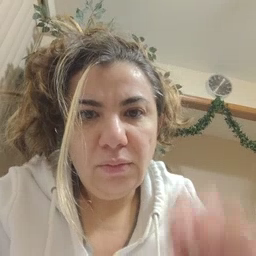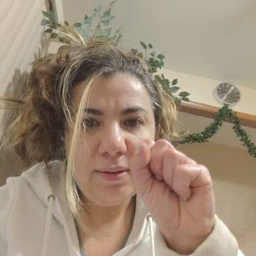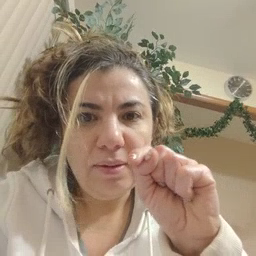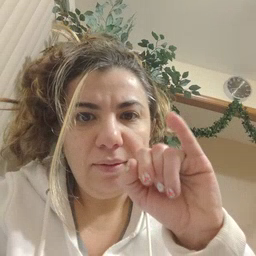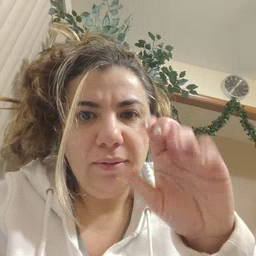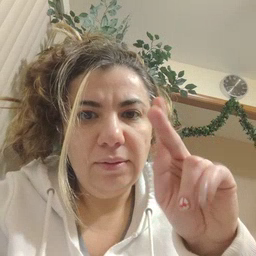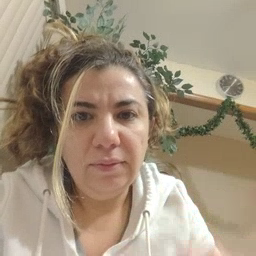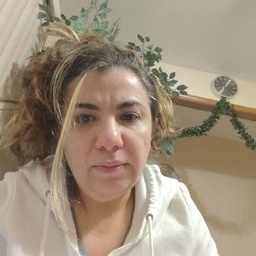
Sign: sticky